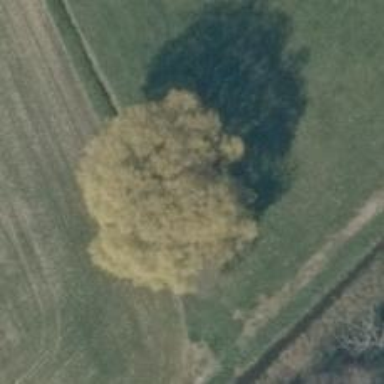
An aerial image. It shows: Landmark tree with broadleaved deciduous leaves.